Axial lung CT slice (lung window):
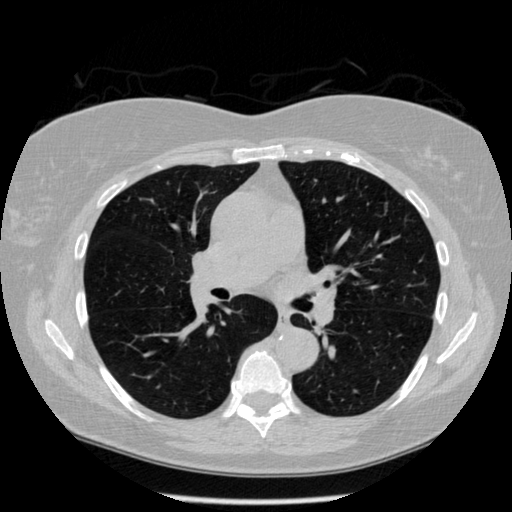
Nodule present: no